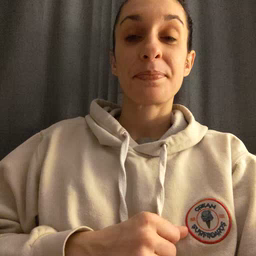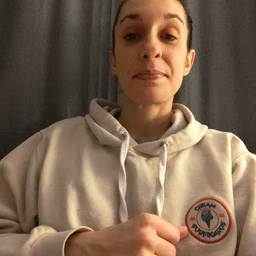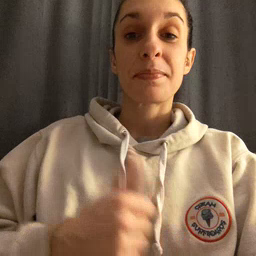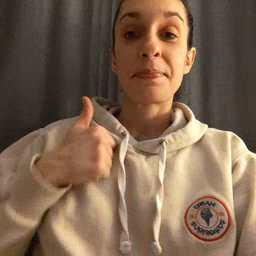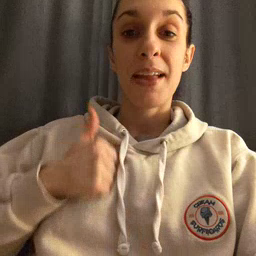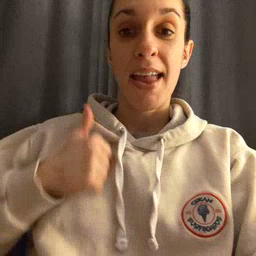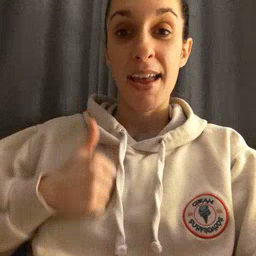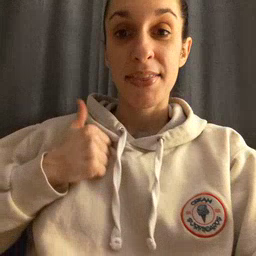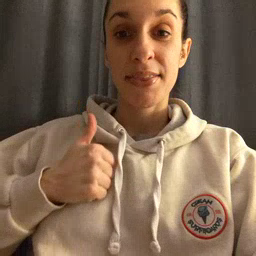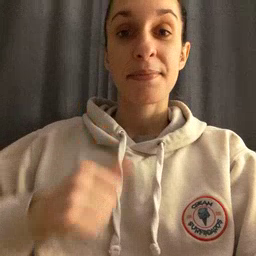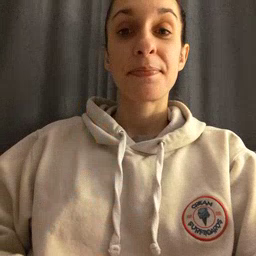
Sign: bath